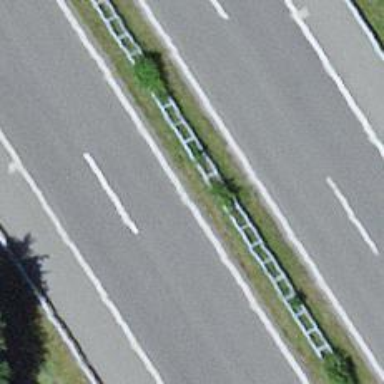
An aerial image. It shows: View of motorway.